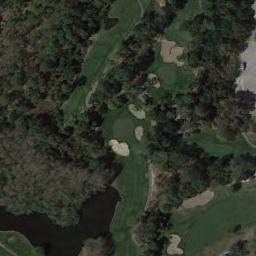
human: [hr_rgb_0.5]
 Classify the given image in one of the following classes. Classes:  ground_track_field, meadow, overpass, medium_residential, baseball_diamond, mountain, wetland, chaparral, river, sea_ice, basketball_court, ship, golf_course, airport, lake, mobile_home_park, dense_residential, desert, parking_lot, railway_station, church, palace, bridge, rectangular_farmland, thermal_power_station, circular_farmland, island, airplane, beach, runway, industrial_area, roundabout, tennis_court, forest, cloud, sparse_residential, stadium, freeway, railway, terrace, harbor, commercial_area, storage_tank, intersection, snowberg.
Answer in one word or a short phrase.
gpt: golf_course